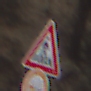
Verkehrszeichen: FussgaengerueberwegLinks
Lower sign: VerbotUeberholenEinspurigeFahrzeuge
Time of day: Midday
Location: Outdoor (RoadRail)
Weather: Clear
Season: NotSpecified
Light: Natural